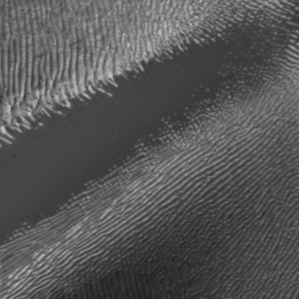
Label: frost